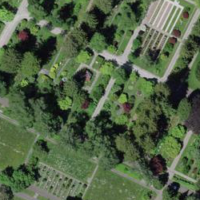
EUNIS habitat code: 53
Species observed at this site:
Phylloscopus collybita
Corvus corone
Salvia pratensis
Cardamine pratensis
Troglodytes troglodytes
Erithacus rubecula
Fringilla coelebs
Columba palumbus
Sylvia atricapilla
Turdus merula